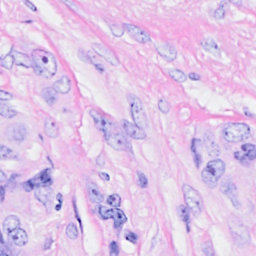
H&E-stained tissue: Breast